Question: Im trying to get two navigation controller on the same stack, and pass data between them , the best way to explain this is by the image below .

first nav controller(the one thats furthest to the left ) is connected to a TabBarController .
When passing data from the TEST tableViewController to the 2nd tableViewController (subDuaList) , i get an error in my code in the prepareForSegue method ...
'''
override func prepareForSegue(segue: UIStoryboardSegue, sender: AnyObject?) {
var subDua:subDuaList = segue.destinationViewController as subDuaList //ERROR OCCURS HERE
var Index = tableView!.indexPathForSelectedRow()?.row
var duaIndex = 130 - Index!
var selectedDua = self.packagedChapter[duaIndex]
println(selectedDua.title)
subDua.duaArray = selectedDua.dataArray
subDua.rowPressed = Index
}
'''
Reason for embedding the second tableViewController in a Navigation controller is so that
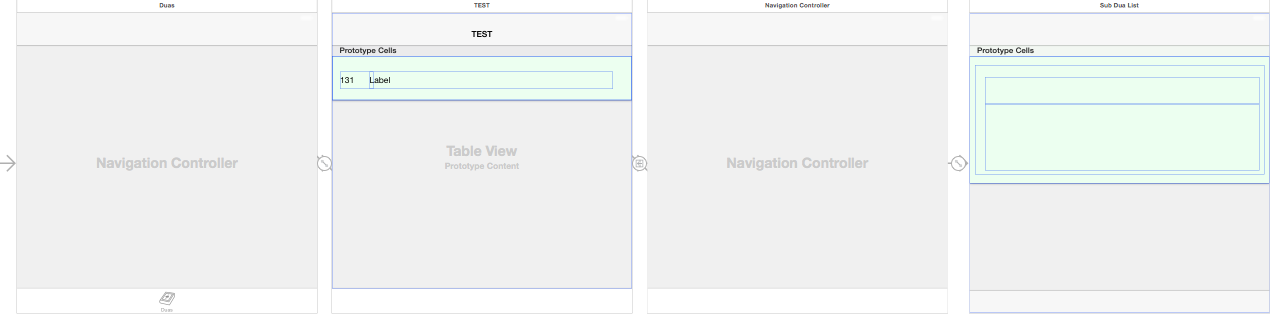
Answer: As @Shim commented right, my answer just explains the reason for the error output, but does not tell the things :
It is not allowed to push a 'UINavigationController' on an existing navigation stack. Therefore you should remove the second navigation controller and just add a 'UIBarButtonItem' to the 'navigationItem' of your 'subDuaList' view controller.
---
The reason for your error is, that the 'segue.destinationViewController' is the second 'UINavigationController' and not the 'subDuaList' view controller.
by replacing:
'''
var subDua:subDuaList = segue.destinationViewController as subDuaList //ERROR OCCURS HERE
'''
with
'''
var navCtrl:UINavigationController = segue.destinationViewController as UINavigationController
var subDua:subDuaList = navCtrl.childViewControllers[0] as subDuaList
'''